二年级 · 度量几何学
量一量。

铅笔的长度是 $(\quad)$ 厘米。
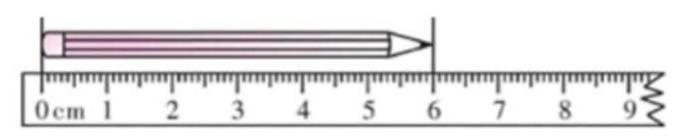
答案: 6

【分析】用直尺的“ 0 ”刻度线和物体的一个端点重合, 另一个端点在直尺上的刻度, 就是该物体的长度。

【详解】由分析得:

铅笔的长度是 6 厘米。

【点睛】本题考查了学生测量物体长度的能力, 关键是灵活运用测量方法。